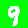
Digit: 9